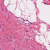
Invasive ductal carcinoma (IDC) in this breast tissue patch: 0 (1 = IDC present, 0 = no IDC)